Question: I have adjusted the height of topbar within _topbar.scss to 76 though this also seems to be affecting the dropdown
'''
// Height and margin
$topbar-height: rem-calc(76) !default;
'''
I have changed around 430 to the following, which reduces the height of the dropdown, but then pushes the top margins out on the menu
'''
// Styling elements inside of dropdowns
.dropdown {
padding: 0;
position: absolute;
#{$default-float}: 100%;
top: 0;
z-index: 99;
@include topbar-hide-dropdown();
li {
width: 100%;
height: $topbar-height/2;
a {
font-weight: $topbar-dropdown-link-weight;
padding: 8px $topbar-link-padding;
&.parent-link {
font-weight: $topbar-link-weight;
}
}
'''

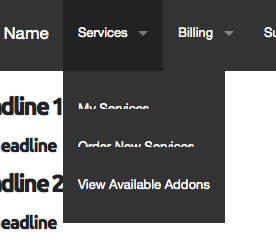
Answer: When you inspect the HTML-code of a dropdown you will find that the title and items of the menu render all in the same 'ul' (modified by javascript), for instance:
'''
<ul class="dropdown">
<li class="title back js-generated"><h5><a href="javascript:void(0)">Back</a></h5></li>
<li class="parent-link hide-for-medium-up"><a class="parent-link js-generated" href="#">Right Button Dropdown</a></li>
<li><a href="#">First link in dropdown</a></li>
<li class="active"><a href="#">Active link in dropdown</a></li>
</ul>
'''
So, yes when i change '$topbar-height' the height of all these items changes.
With '$topbar-height: rem-calc(90);' my dropdown will look like that shown in the figure below:

Now i think a possible solution for your issue can be to make the items of the dropdown less high after applying '$topbar-height: rem-calc(90);'. This should effect every item after the first two items in the 'ul.dropdown'.
You can use the SCSS code like that shown beneath to do that:
'''
.top-bar ul.dropdown li:nth-child(n+2) a,
.top-bar ul.dropdown li.active:nth-child(n+2) a {
line-height: rem-calc(45);
}
'''
(in your situation you should put the above code at the end of '_topbar.scss')
After recompiling your code, the dropdown now should look as follows:

Finally you should notice that editing '_topbar.scss' is bad practice in most cases, cause doing so disable you from updating foundation. You should create a 'app.scss' and compile that file:
'''
@import "settings";
@import "foundation";
.top-bar ul.dropdown li:nth-child(n+2) a,
.top-bar ul.dropdown li.active:nth-child(n+2) a {
line-height: rem-calc(45);
}
'''
and your (custom) '_setttings.scss':
'''
$topbar-height: rem-calc(90);
'''